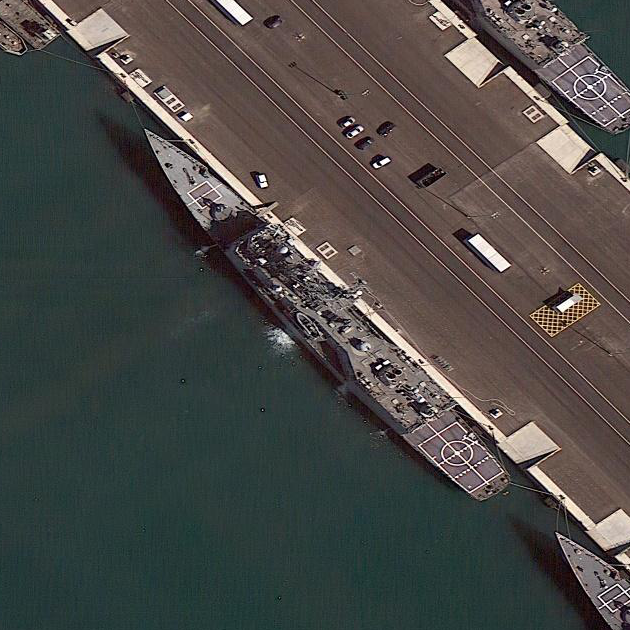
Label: Ticonderoga-class_cruiser